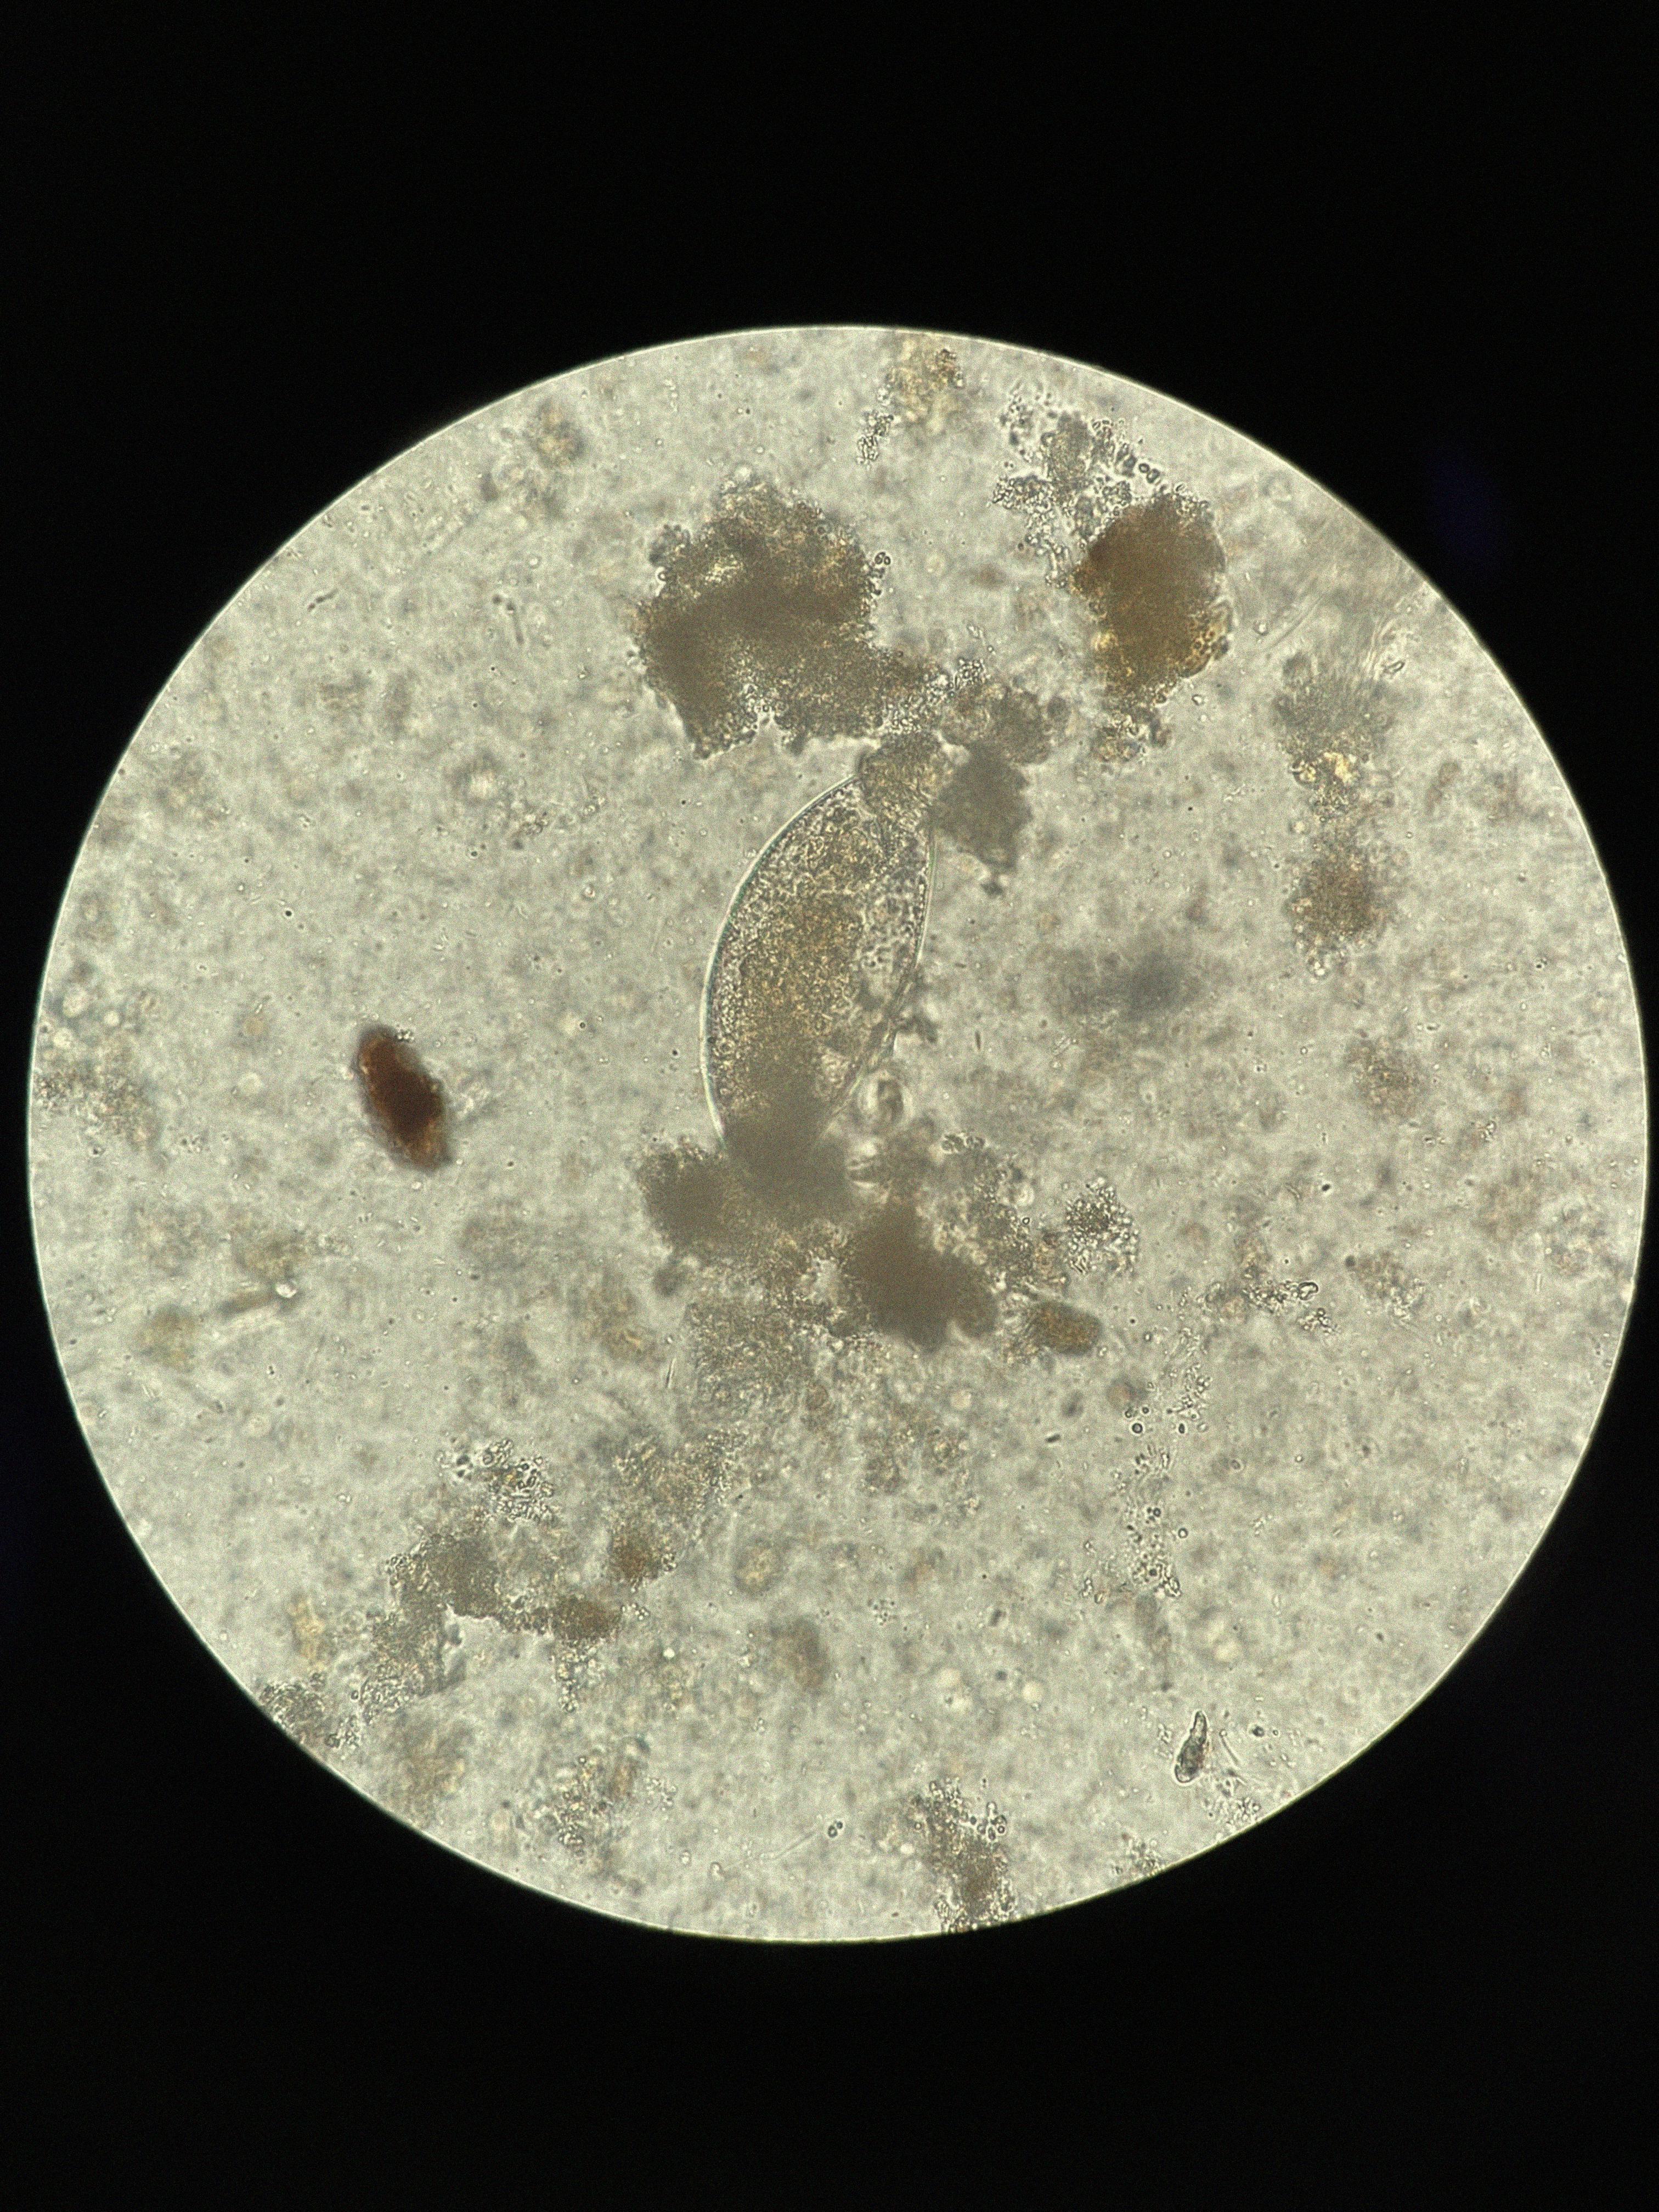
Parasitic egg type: Fasciolopsis buski